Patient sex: M
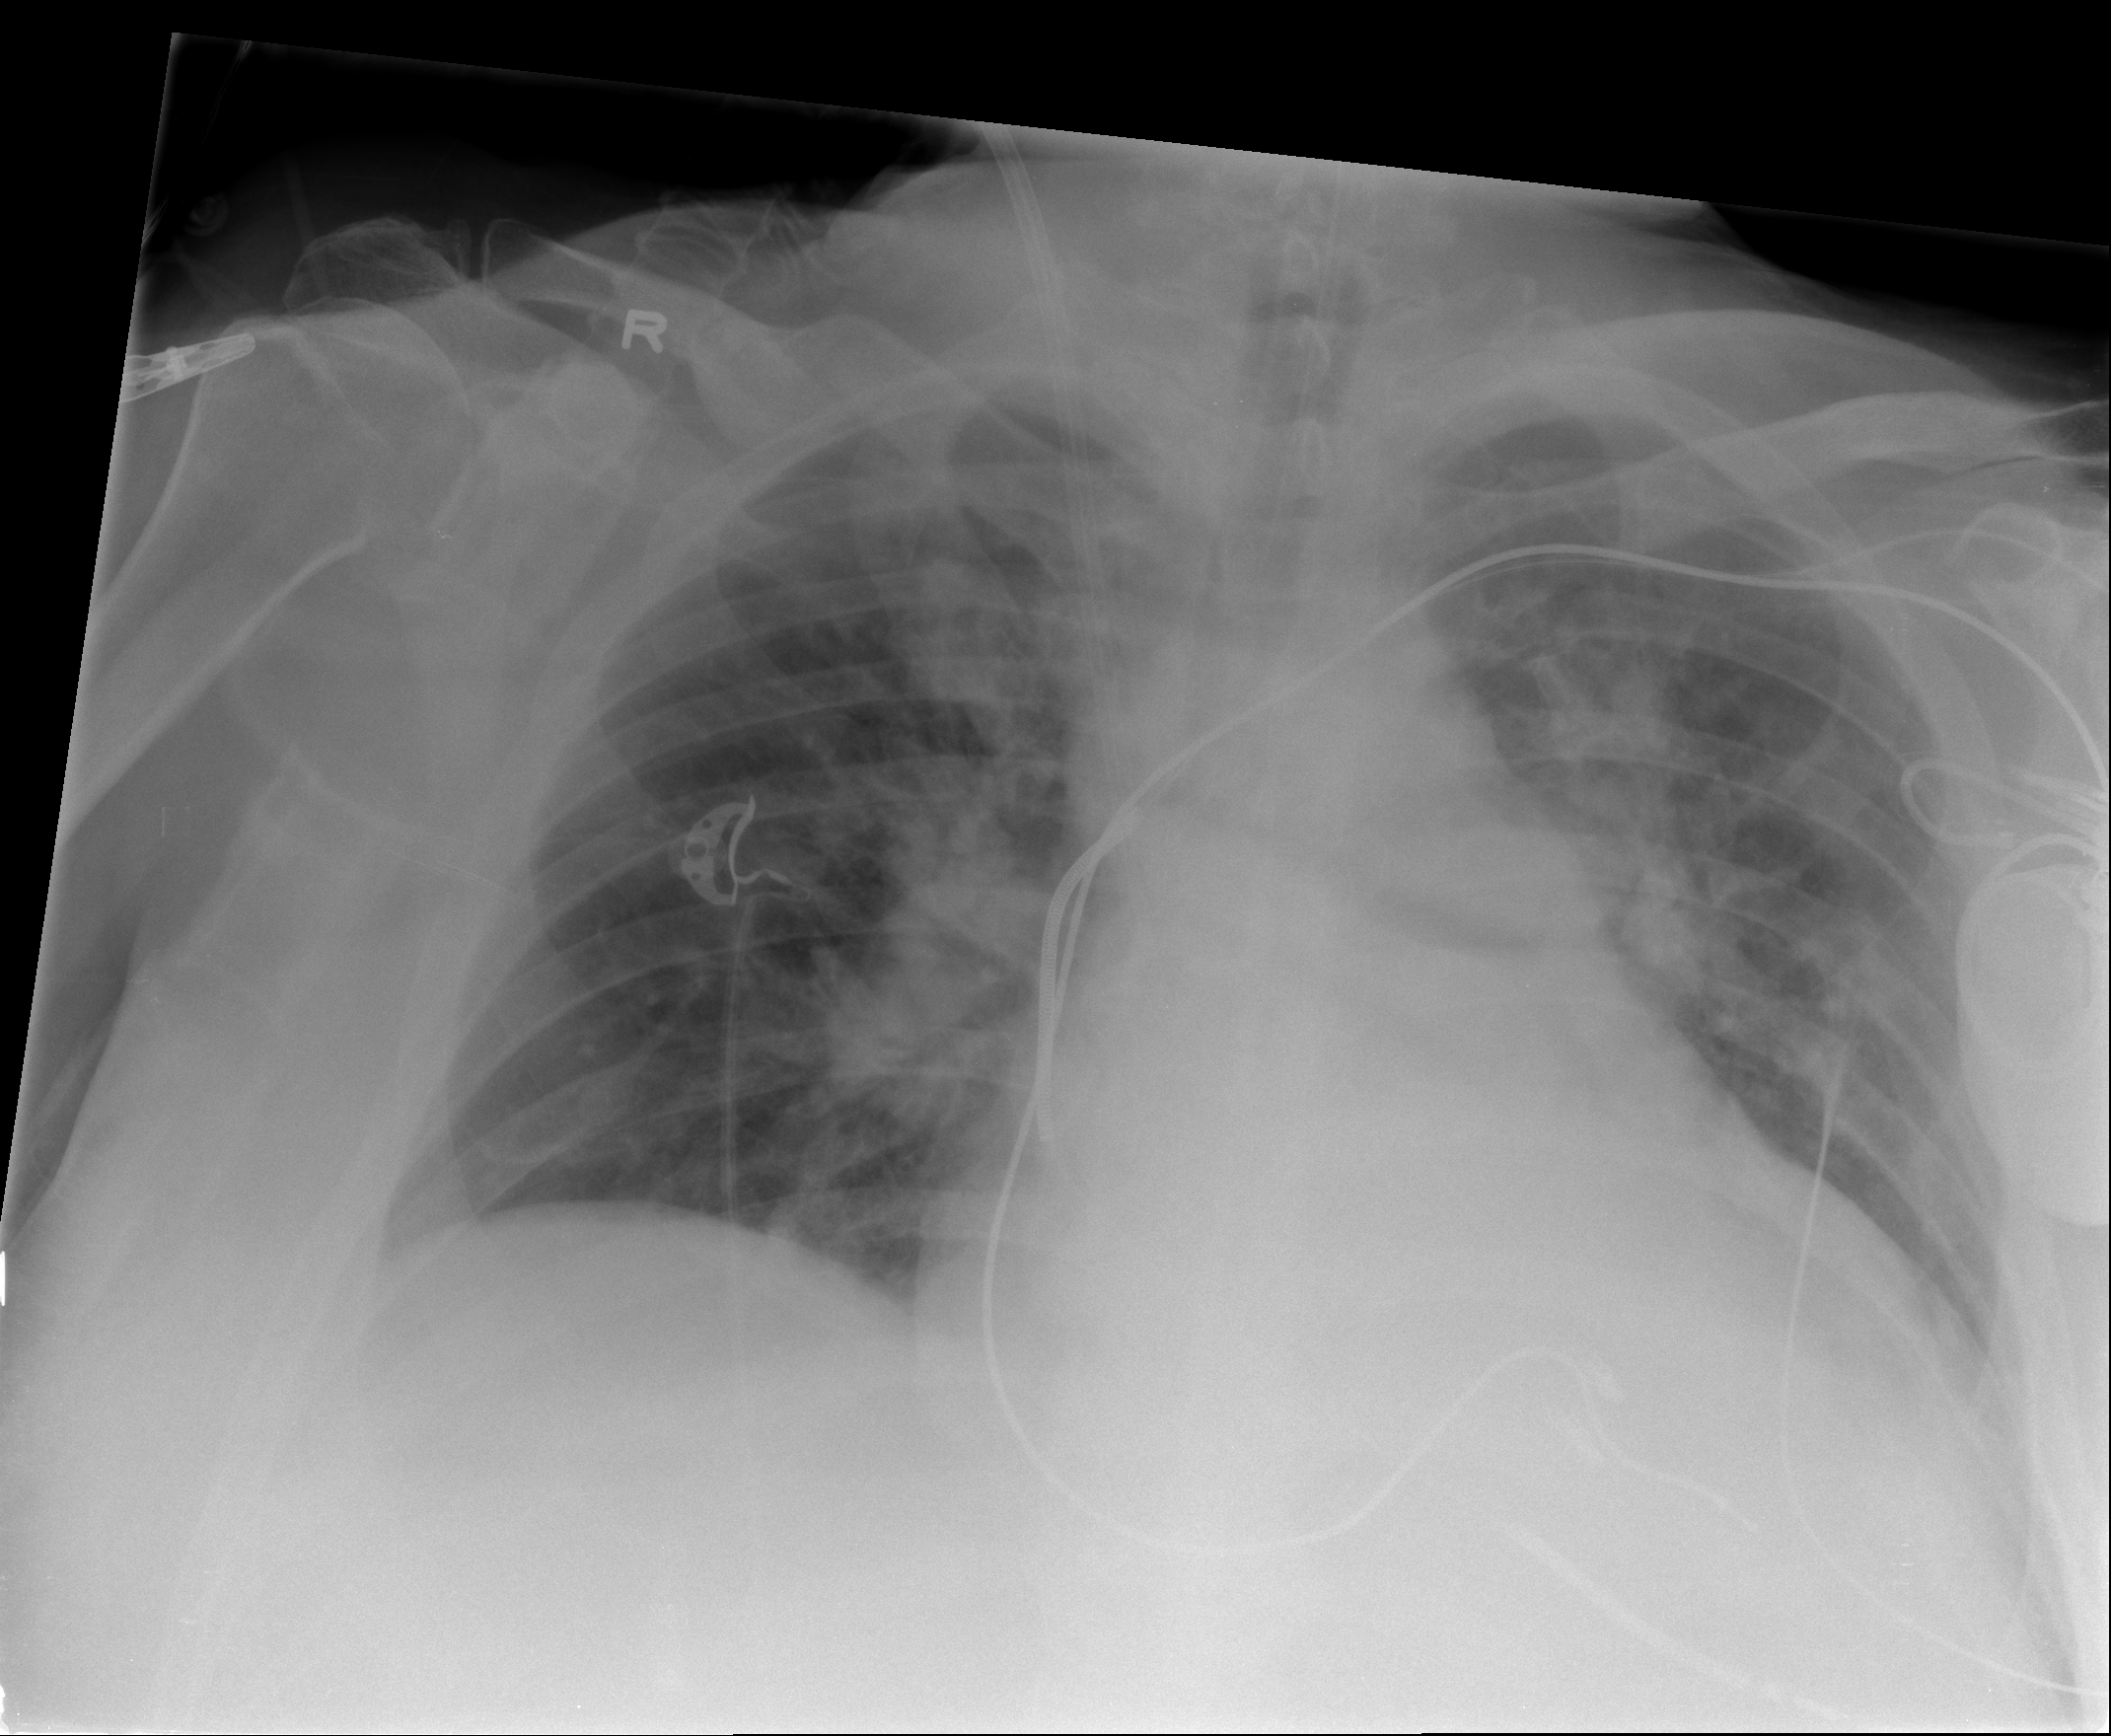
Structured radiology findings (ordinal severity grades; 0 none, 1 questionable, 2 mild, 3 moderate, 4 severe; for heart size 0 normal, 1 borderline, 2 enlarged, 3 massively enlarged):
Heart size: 2
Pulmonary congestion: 3
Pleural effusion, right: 0
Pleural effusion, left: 1
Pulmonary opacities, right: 0
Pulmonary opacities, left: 0
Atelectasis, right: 0
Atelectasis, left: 0